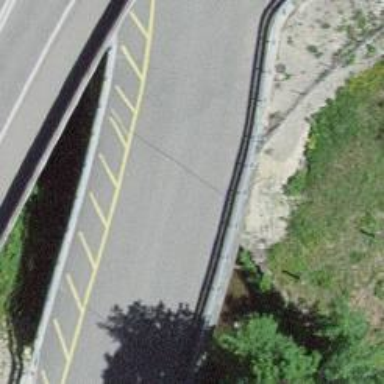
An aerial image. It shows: Unclassified road on bridge.